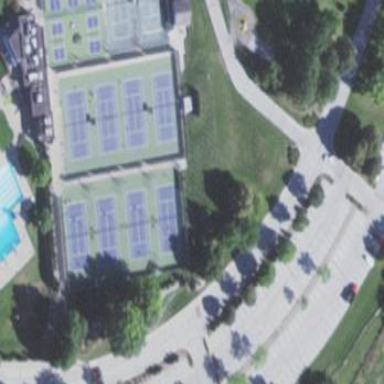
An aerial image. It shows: Sports centre featuring tennis facilities.